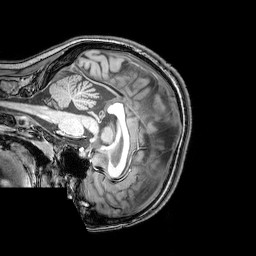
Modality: T1w
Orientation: sagittal
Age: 24
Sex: female
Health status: healthy
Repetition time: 0.081 s
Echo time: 0.037 s